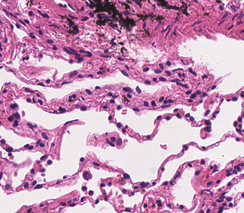
Tumor epithelial tissue: no
Tumor-associated stroma tissue: no
Normal tissue: yes